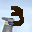
Label: 3